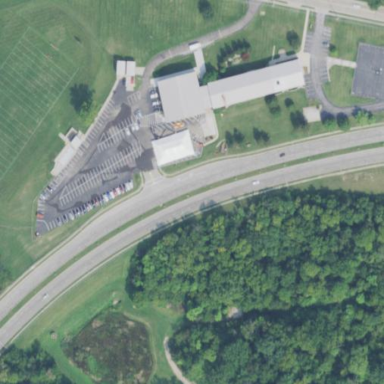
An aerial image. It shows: School.